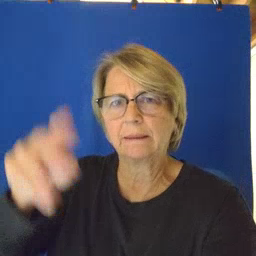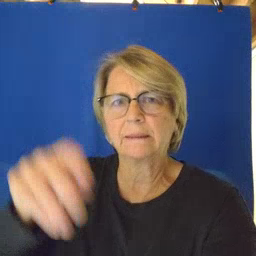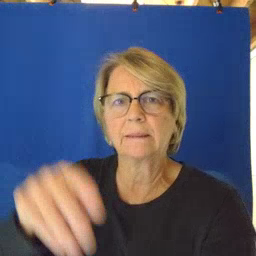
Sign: pretend